Question: I know that after I create a ggplot graph I can use 'theme_get()' to return detail of all the theme elements. This has been very helpful in figuring out things like 'strip.text.x' and the like. But I have two things I can't figure out:
1) In the following ggplot graphic, what is the name of the theme item representing the phrase "Percent of wood chucked by the woodchuck" as I want to resize it to a larger font:

2) How do I reformat the y axis labels to read 10%, 20, ... instead of .1, .2, ...
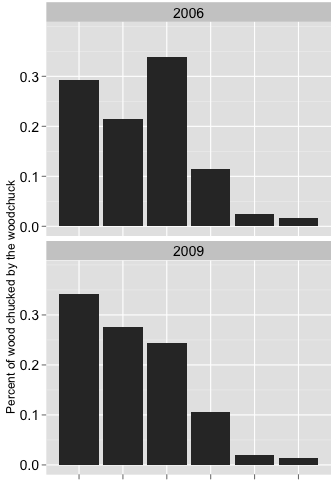
Answer: For (2) what you want is to use a 'formatter':
'''
dat <- data.frame(x=1:10,y=1:10)
#For ggplot2 0.8.9
ggplot(dat,aes(x = x/10,y=y/10)) +
geom_point() +
scale_x_continuous(formatter = "percent")
#For ggplot2 0.9.0
ggplot(dat,aes(x = x/10,y=y/10)) +
geom_point() +
scale_x_continuous(labels = percent_format())
'''